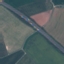
Land use / land cover class: Highway